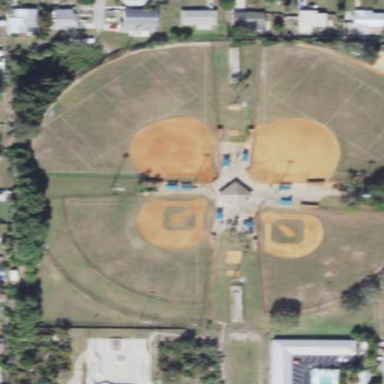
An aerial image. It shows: Baseball pitch for leisure land activities.